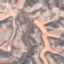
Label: HerbaceousVegetation